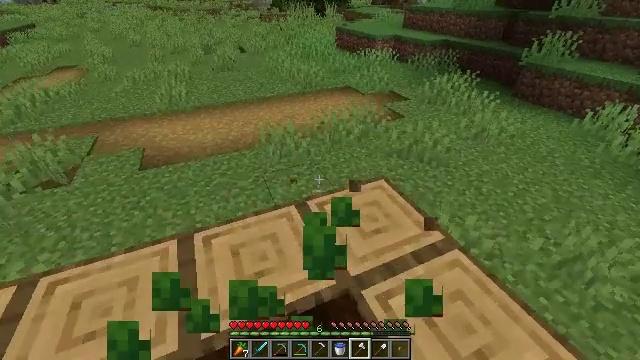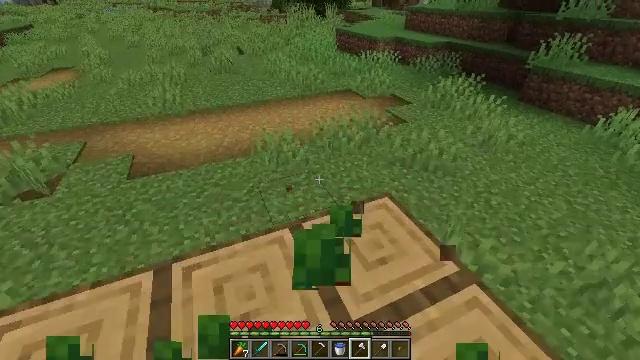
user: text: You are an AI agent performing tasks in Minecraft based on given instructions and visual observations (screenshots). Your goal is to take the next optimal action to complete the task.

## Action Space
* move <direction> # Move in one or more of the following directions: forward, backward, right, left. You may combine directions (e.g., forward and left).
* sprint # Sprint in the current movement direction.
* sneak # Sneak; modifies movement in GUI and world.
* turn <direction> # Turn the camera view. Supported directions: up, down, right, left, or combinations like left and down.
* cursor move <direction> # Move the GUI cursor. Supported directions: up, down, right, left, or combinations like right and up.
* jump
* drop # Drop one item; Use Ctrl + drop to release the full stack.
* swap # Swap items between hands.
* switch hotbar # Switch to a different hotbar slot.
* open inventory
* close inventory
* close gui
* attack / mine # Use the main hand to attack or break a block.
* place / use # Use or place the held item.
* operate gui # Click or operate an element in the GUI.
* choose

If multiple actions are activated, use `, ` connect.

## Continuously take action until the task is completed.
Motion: motion action
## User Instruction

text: Harvest beetroots from the farm.
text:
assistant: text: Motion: move forward
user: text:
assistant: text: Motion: no_op